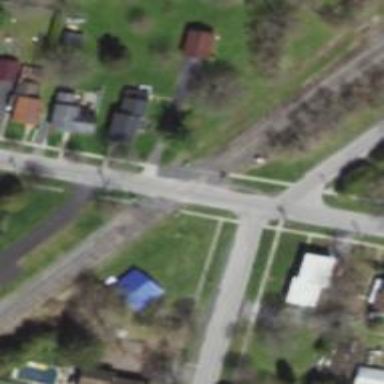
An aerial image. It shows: Level crossing along the railway.